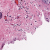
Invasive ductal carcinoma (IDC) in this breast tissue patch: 0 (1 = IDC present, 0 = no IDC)